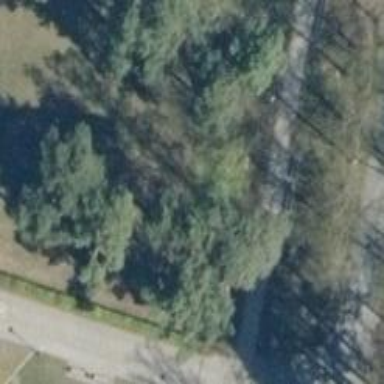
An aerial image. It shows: Evergreen needle-leaved tree.